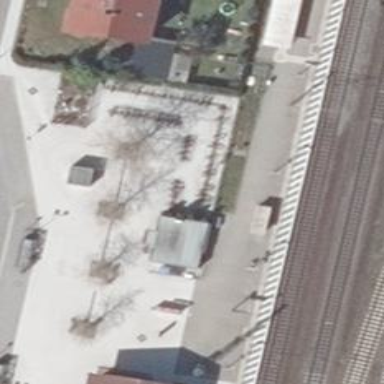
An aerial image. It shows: Kiosk shop.